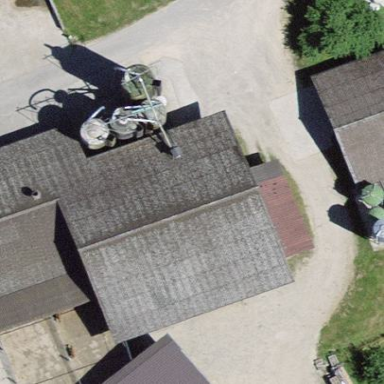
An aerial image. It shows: Barn.